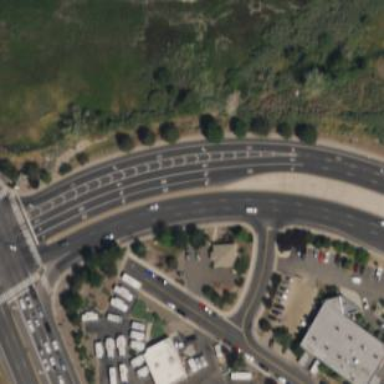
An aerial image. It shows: Secondary road with asphalt surface and separate sidewalk.